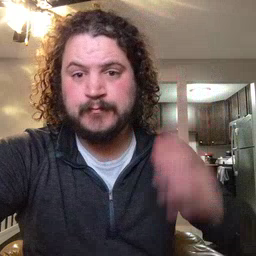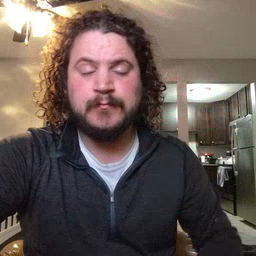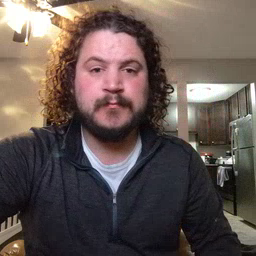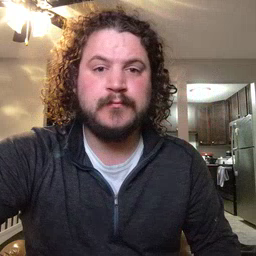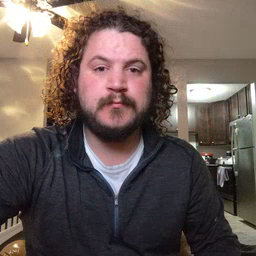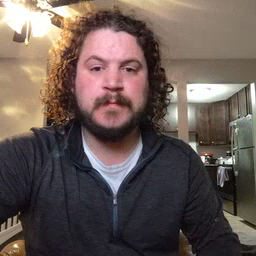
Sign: lion